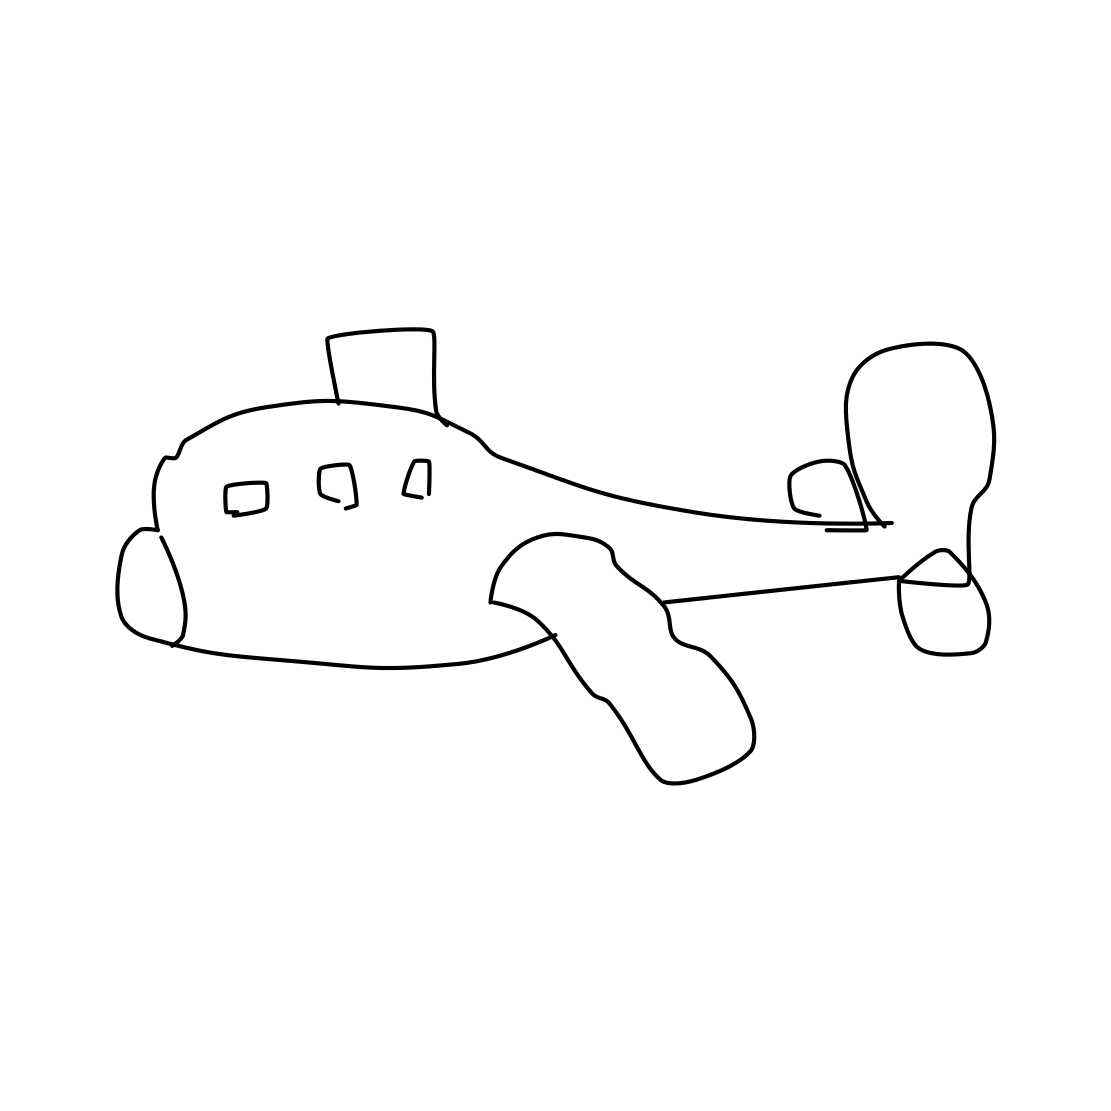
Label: airplane